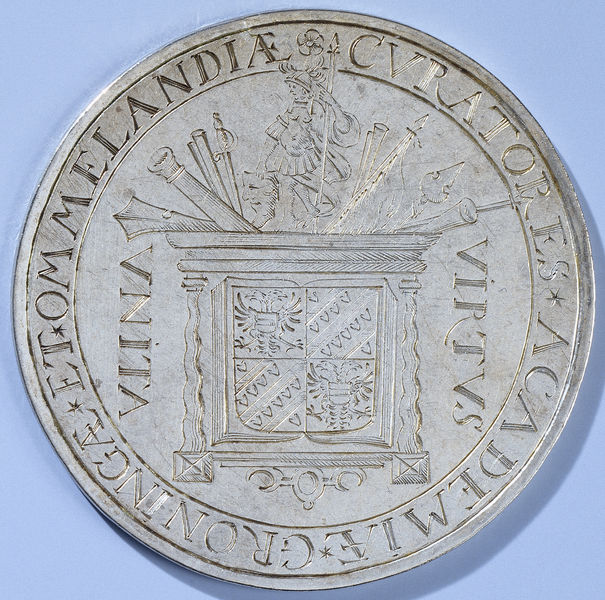
Titel: Beleg van Groningen, aan de studenten geschonken
Standort: Amsterdam
Institution: Rijksmuseum
Schlagwörter: gravure, bleu, inscription, victoire, armes, medaille, metal, argent, monnaie, hermes, lettre, lettres, medaillon, renommee, argente